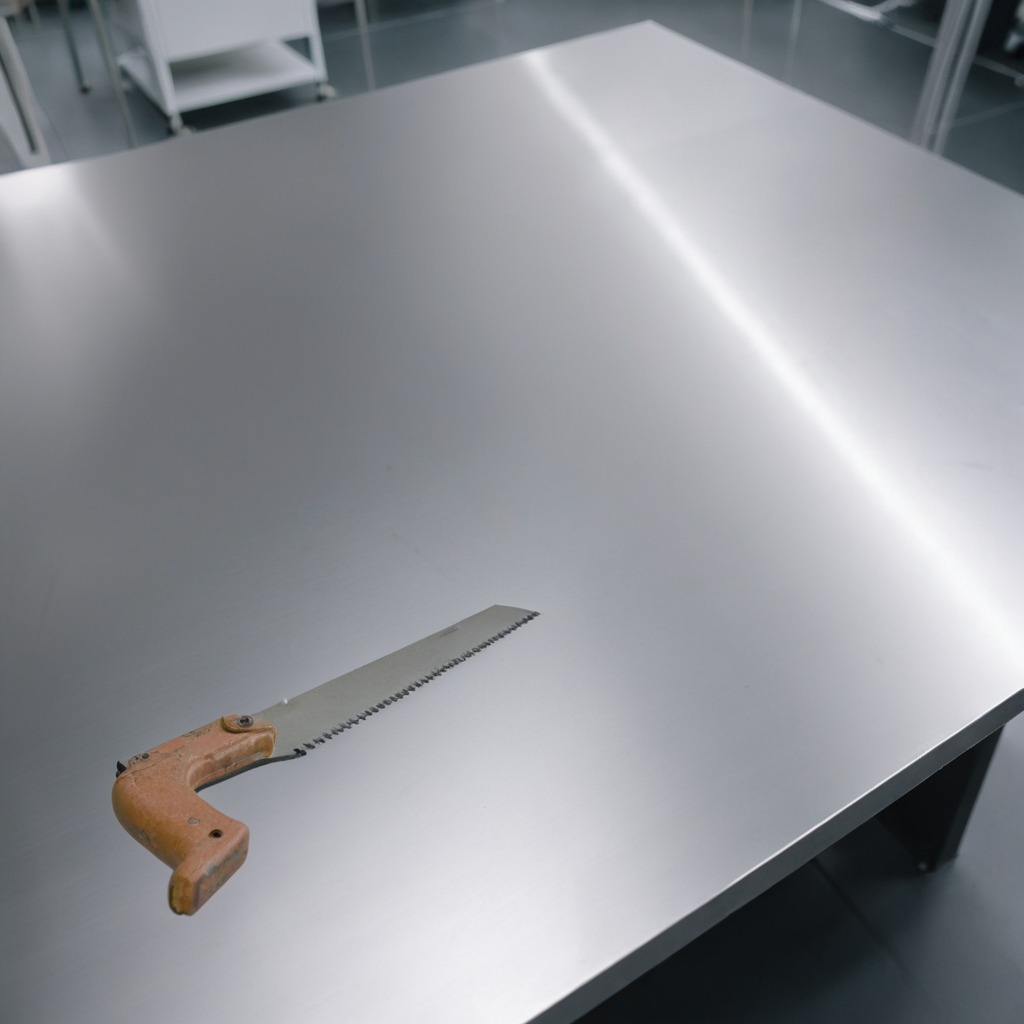
A metal saw is lying on a stainless steel table.